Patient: sex F, age 61
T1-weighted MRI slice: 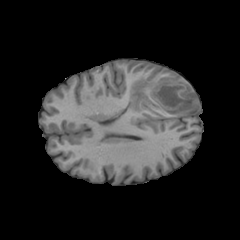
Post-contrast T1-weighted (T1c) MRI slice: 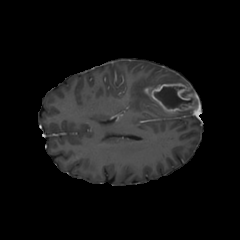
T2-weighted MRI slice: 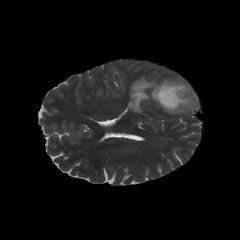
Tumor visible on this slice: yes
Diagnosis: Glioblastoma, IDH-wildtype
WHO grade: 4